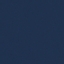
Land use / land cover: SeaLake